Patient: sex F, age 75
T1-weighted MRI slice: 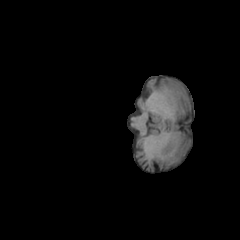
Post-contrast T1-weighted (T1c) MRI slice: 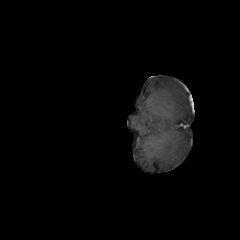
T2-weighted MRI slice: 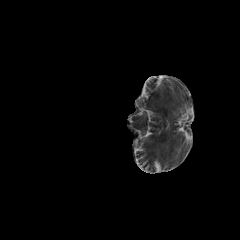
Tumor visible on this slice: no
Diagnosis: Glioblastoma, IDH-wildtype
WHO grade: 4